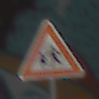
Verkehrszeichen: KinderRechts
Umgebung: Roofed, Special
Tageszeit: Midday
Wetter: Overcast
Licht: Natural
Jahreszeit: NotSpecified
Kontrast: MediumContrast